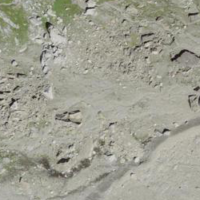
EUNIS habitat code: 48
Species observed at this site:
Saxifraga paniculata